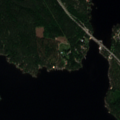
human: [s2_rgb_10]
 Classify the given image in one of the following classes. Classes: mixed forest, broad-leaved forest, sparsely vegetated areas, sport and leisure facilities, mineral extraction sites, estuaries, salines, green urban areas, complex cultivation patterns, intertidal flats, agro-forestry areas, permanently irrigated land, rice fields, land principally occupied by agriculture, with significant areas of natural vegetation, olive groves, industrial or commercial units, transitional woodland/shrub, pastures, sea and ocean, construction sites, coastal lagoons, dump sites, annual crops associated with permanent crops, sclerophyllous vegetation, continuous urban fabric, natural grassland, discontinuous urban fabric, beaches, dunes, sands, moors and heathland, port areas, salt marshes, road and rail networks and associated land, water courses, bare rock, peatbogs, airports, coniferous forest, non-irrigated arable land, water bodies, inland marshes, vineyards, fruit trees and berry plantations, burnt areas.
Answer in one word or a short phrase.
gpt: coniferous forest, mixed forest, water bodies